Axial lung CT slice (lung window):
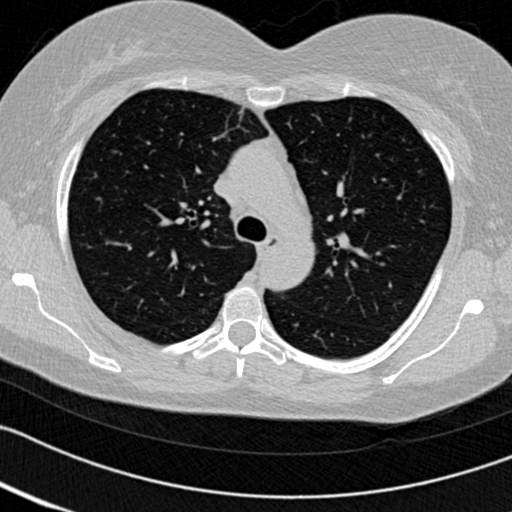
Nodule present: no